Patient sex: M
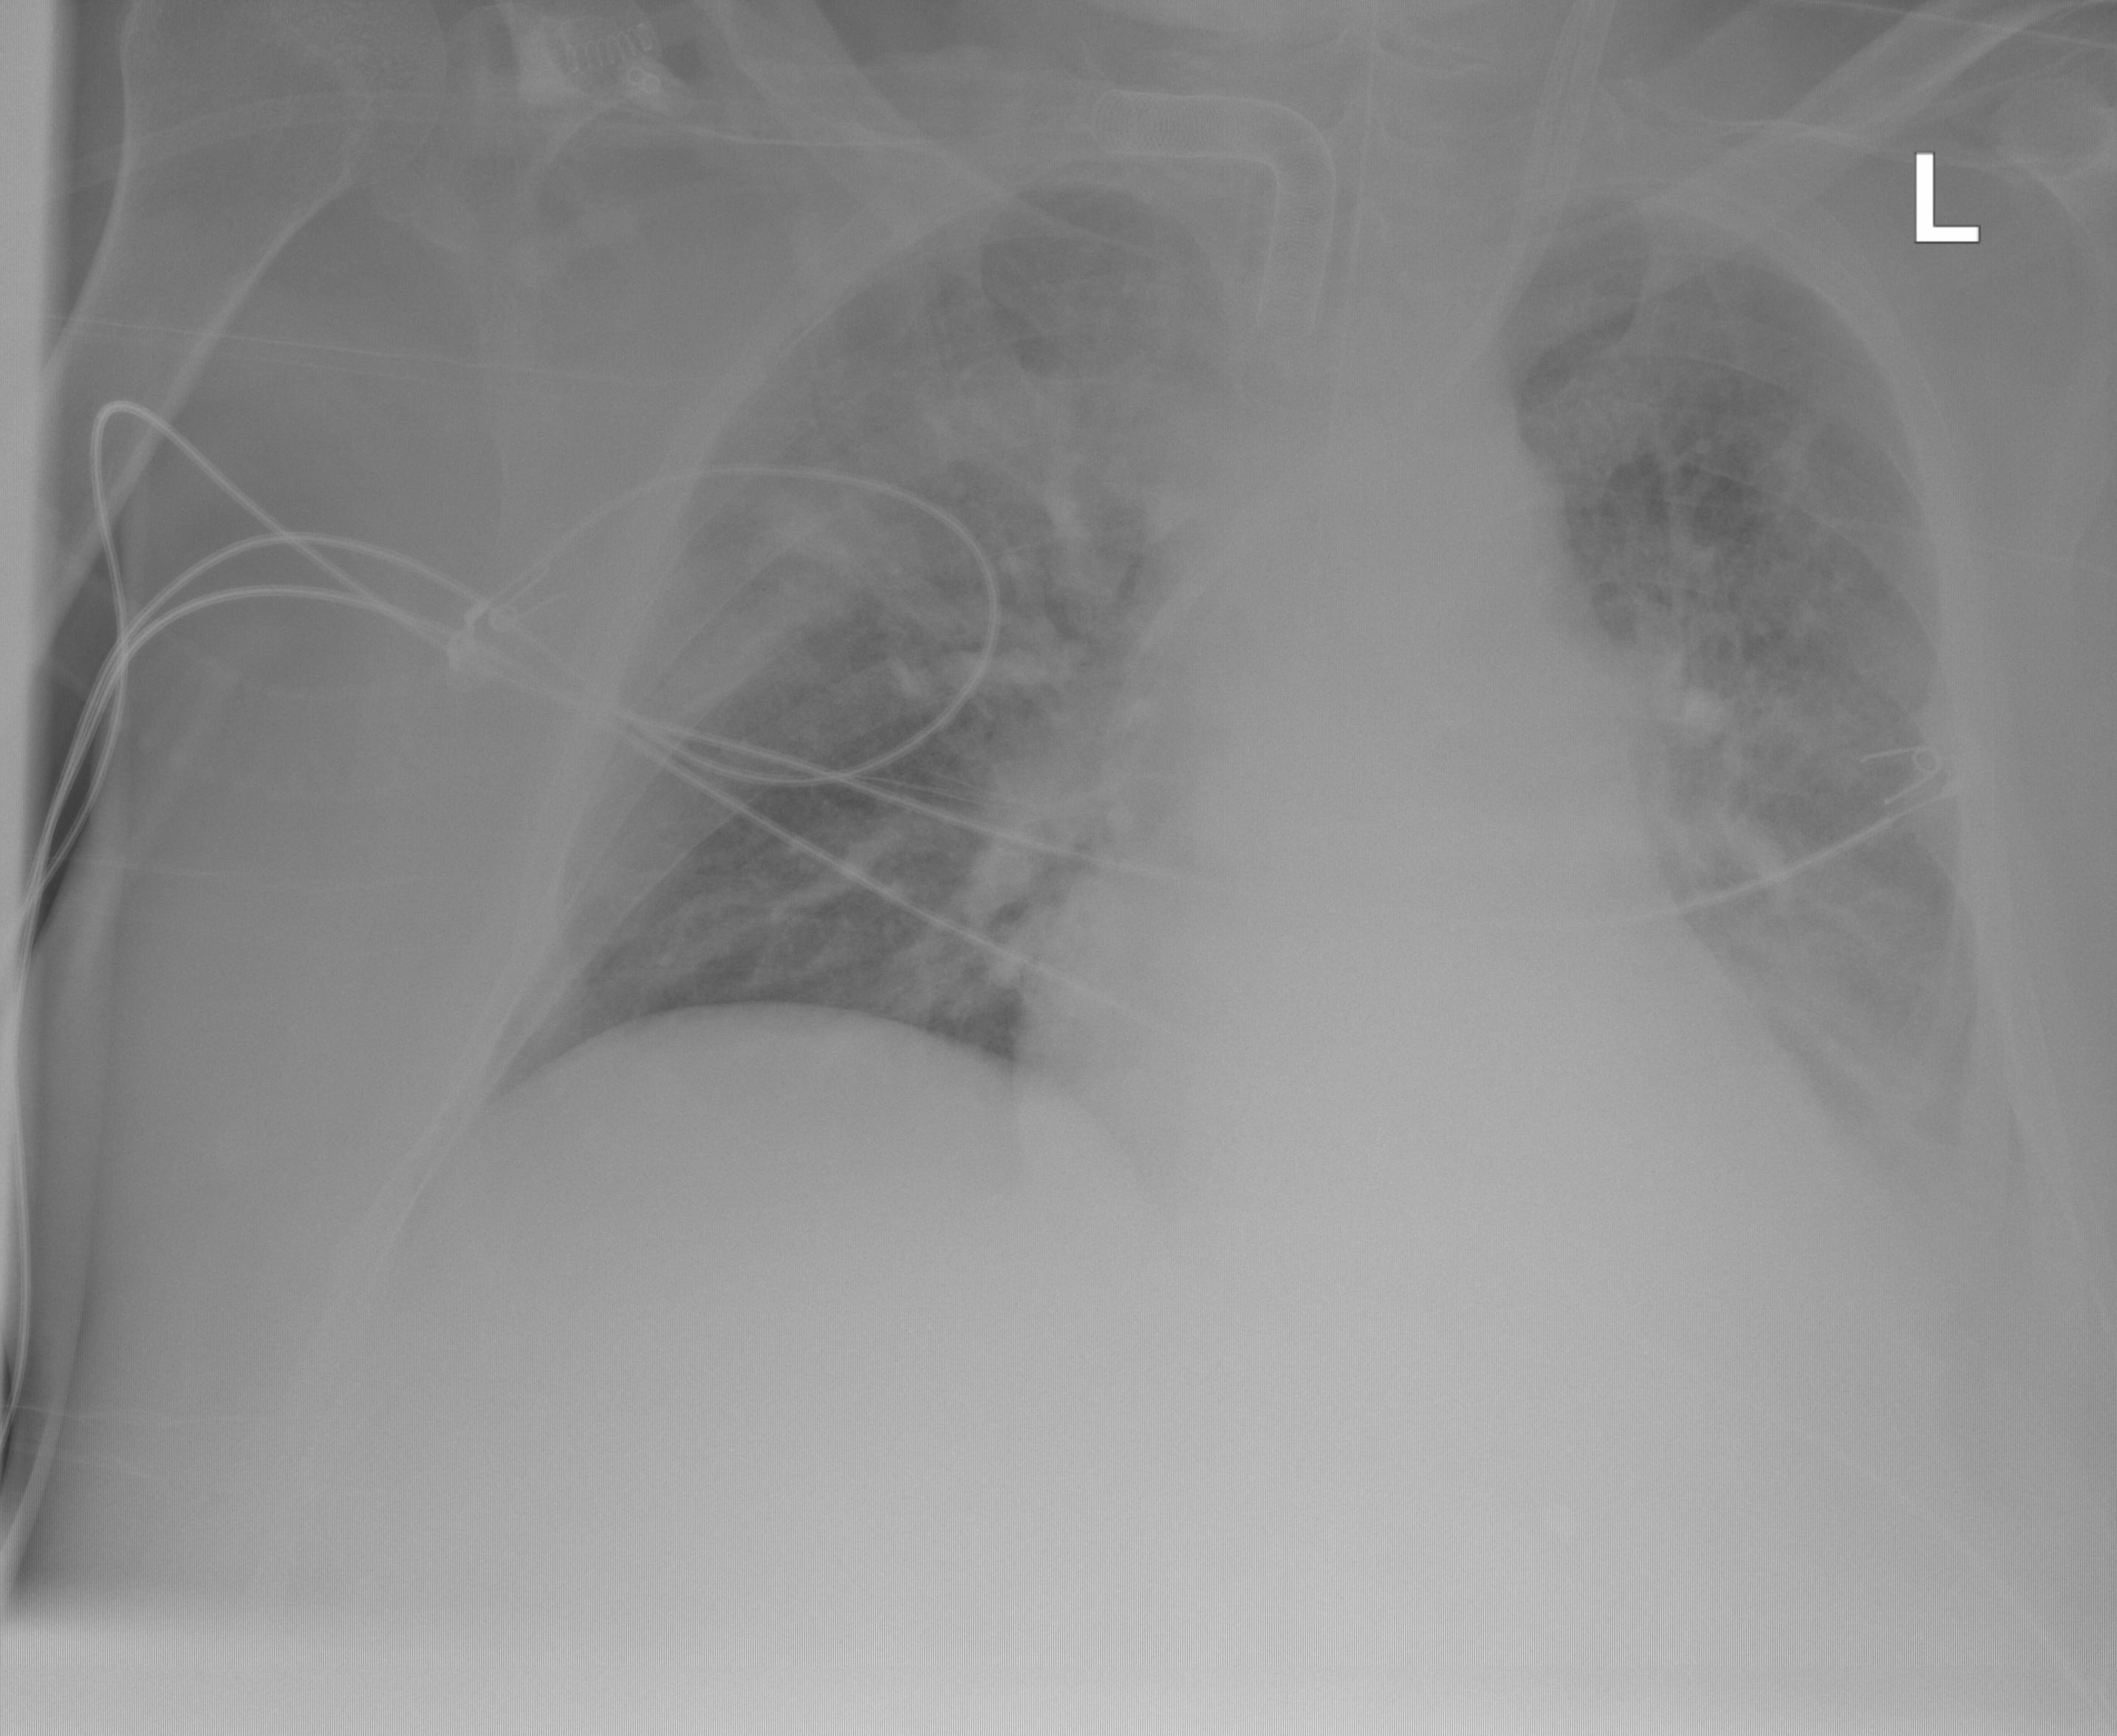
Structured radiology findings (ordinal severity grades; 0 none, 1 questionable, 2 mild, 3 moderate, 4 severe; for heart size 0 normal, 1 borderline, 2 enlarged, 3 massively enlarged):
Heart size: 2
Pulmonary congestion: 3
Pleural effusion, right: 2
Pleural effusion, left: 2
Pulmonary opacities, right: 3
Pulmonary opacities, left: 3
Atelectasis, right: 2
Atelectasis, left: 2